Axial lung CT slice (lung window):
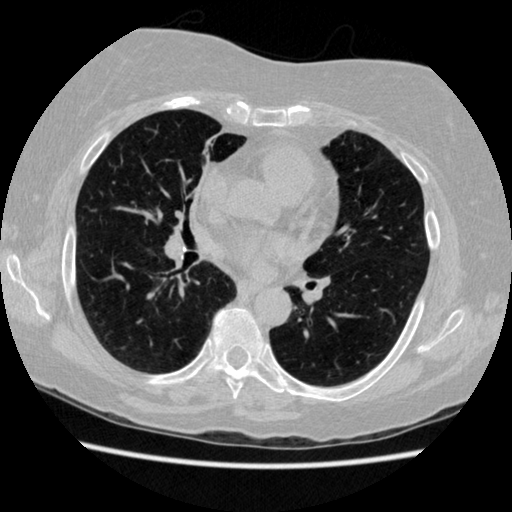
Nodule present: no